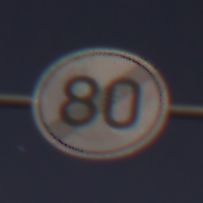
Verkehrszeichen: EndeGeschwindigkeit80
Umgebung: Outdoor, Suburban
Tageszeit: Night
Wetter: PartlyCloudy
Licht: Artificial
Jahreszeit: NotSpecified
Kontrast: HighContrast